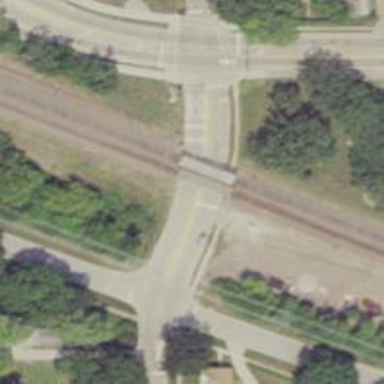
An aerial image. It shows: Full barrier at railway crossing.